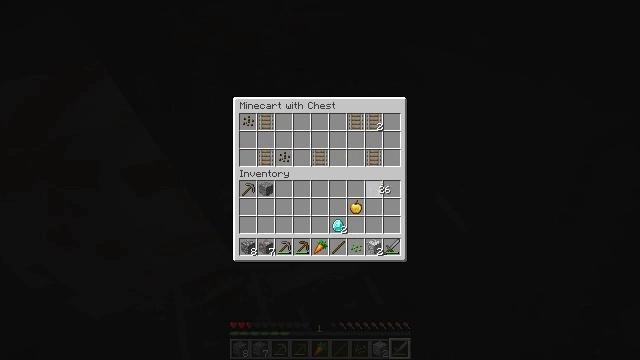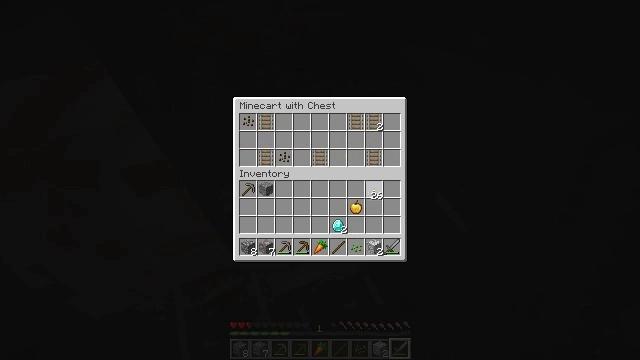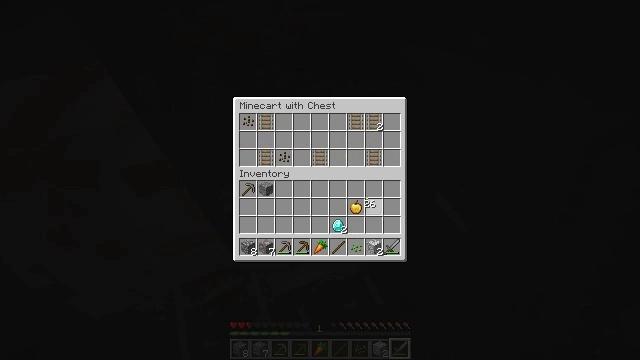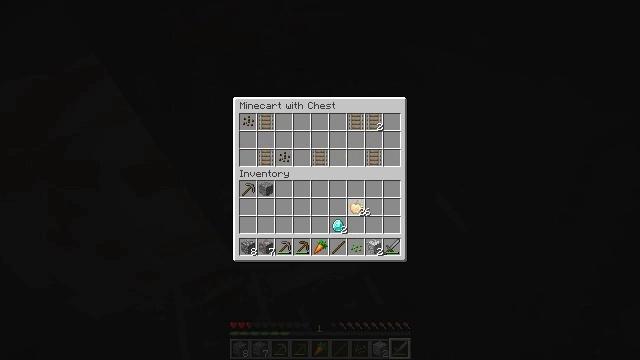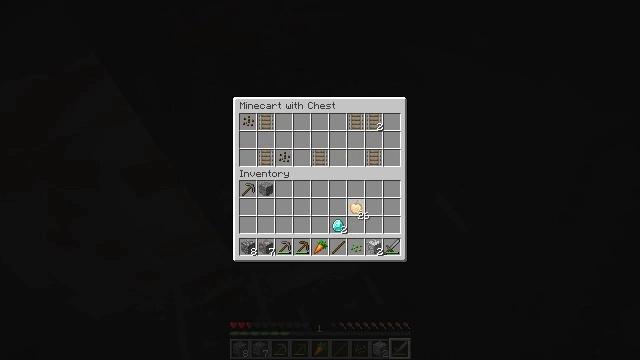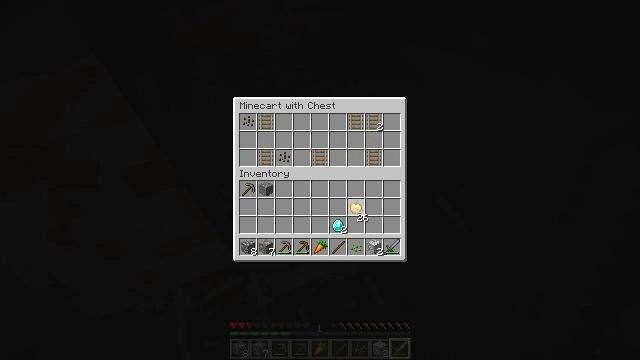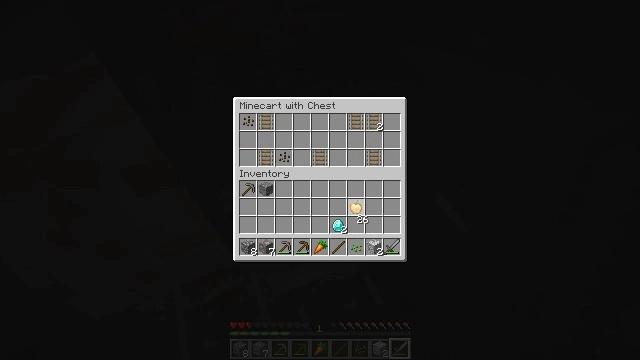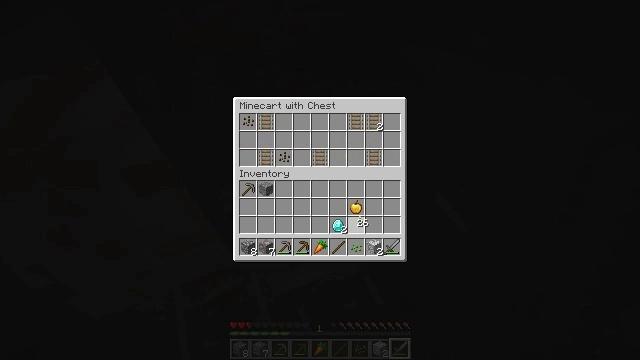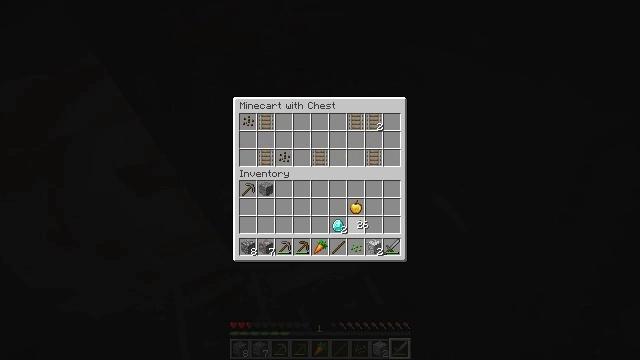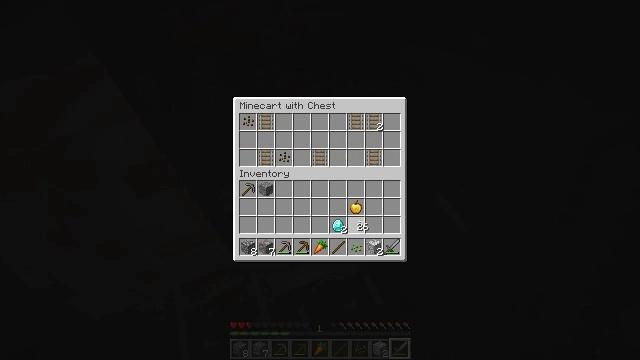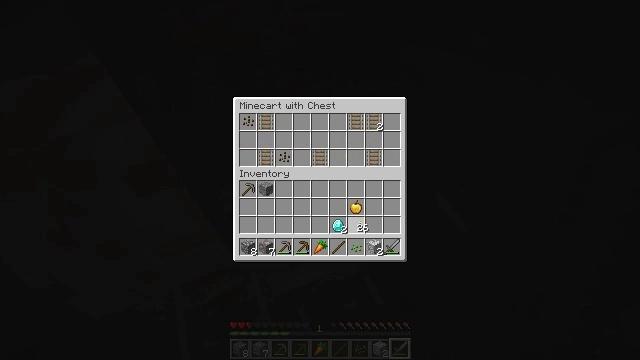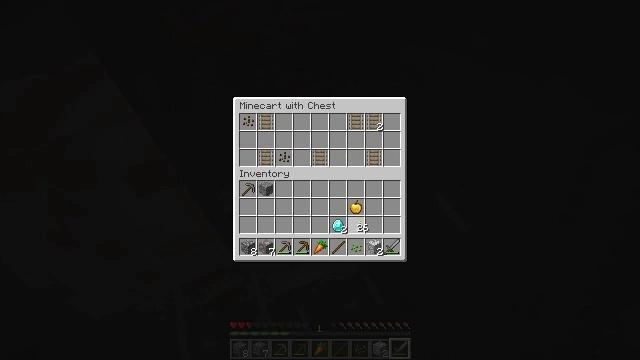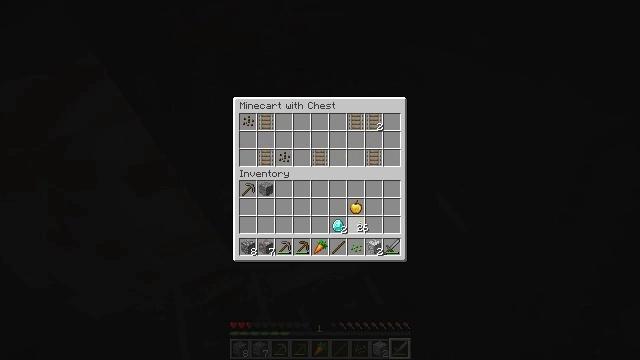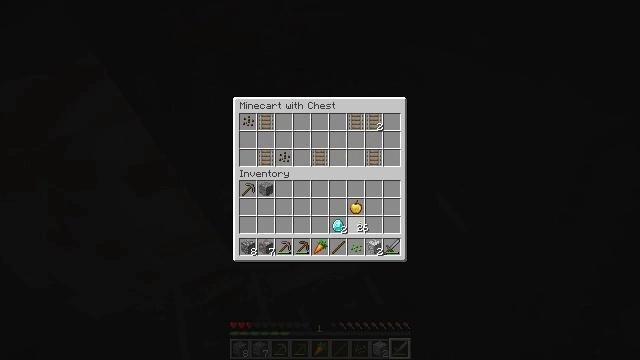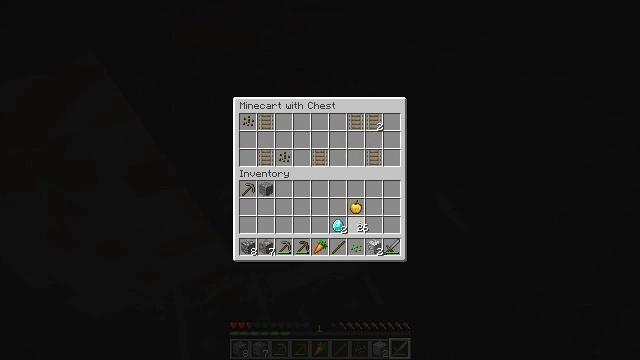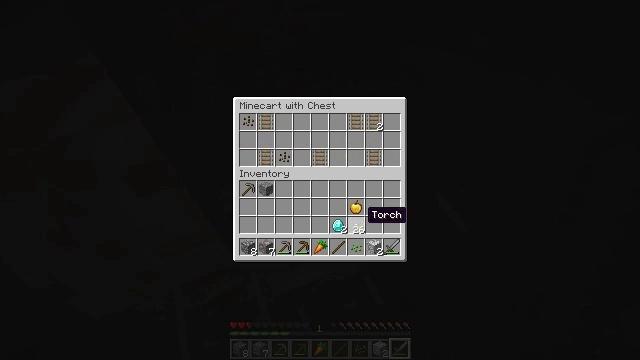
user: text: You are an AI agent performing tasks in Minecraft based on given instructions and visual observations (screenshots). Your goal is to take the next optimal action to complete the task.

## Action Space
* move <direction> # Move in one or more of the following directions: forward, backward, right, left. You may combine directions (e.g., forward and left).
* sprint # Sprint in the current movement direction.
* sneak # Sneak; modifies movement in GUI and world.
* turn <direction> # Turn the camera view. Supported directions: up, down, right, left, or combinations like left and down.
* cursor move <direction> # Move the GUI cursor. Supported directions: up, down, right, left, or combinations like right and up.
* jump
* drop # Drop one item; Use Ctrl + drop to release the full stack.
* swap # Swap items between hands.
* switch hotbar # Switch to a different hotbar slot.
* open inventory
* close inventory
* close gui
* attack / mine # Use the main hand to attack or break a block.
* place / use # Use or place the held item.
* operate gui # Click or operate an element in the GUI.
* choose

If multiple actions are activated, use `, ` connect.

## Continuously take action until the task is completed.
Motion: motion action
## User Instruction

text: Break the gravel block.
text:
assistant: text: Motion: turn left
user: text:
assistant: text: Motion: turn left and down
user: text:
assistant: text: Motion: turn down
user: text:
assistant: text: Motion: no_op
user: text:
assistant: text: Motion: no_op
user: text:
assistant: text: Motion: no_op
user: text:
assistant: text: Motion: no_op
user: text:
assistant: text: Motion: no_op
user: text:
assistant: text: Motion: no_op
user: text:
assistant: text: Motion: no_op
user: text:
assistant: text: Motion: attack / mine
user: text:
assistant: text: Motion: attack / mine
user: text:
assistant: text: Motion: attack / mine
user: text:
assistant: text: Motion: attack / mine
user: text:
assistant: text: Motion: attack / mine
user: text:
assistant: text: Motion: no_op
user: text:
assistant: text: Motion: no_op
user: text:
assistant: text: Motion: no_op
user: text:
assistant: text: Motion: no_op
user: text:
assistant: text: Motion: no_op
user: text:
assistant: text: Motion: no_op
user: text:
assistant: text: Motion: no_op
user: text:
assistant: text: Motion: open inventory
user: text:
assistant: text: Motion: open inventory
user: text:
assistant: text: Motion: turn left and up, open inventory
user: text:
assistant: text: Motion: turn left and up, open inventory
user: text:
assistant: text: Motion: turn left and up
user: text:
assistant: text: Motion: turn left
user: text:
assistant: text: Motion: turn left and down
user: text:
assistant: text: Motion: turn left and down